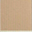
Piece: xx